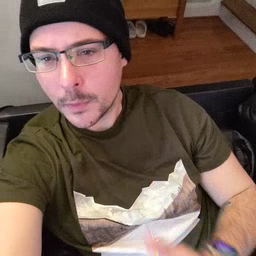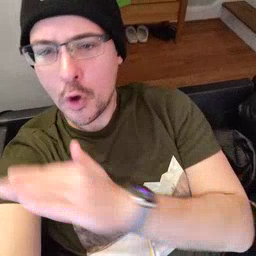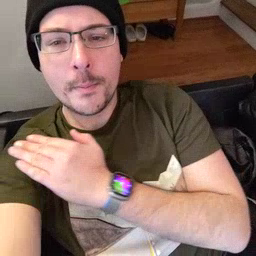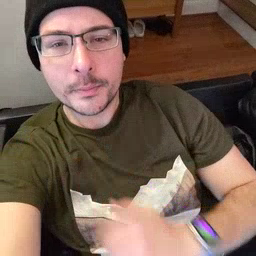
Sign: arm